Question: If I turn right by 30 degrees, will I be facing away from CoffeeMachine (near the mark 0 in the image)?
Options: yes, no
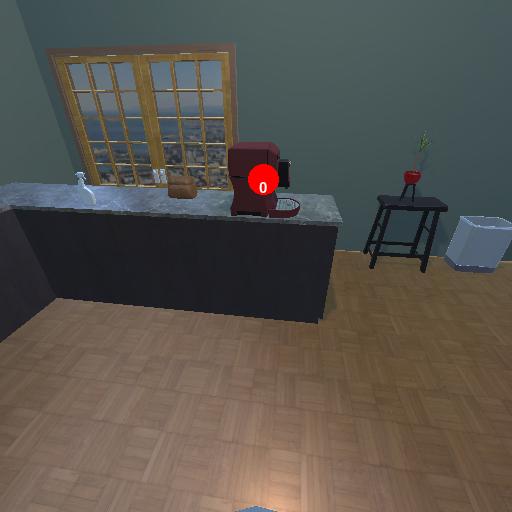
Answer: yes